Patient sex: F
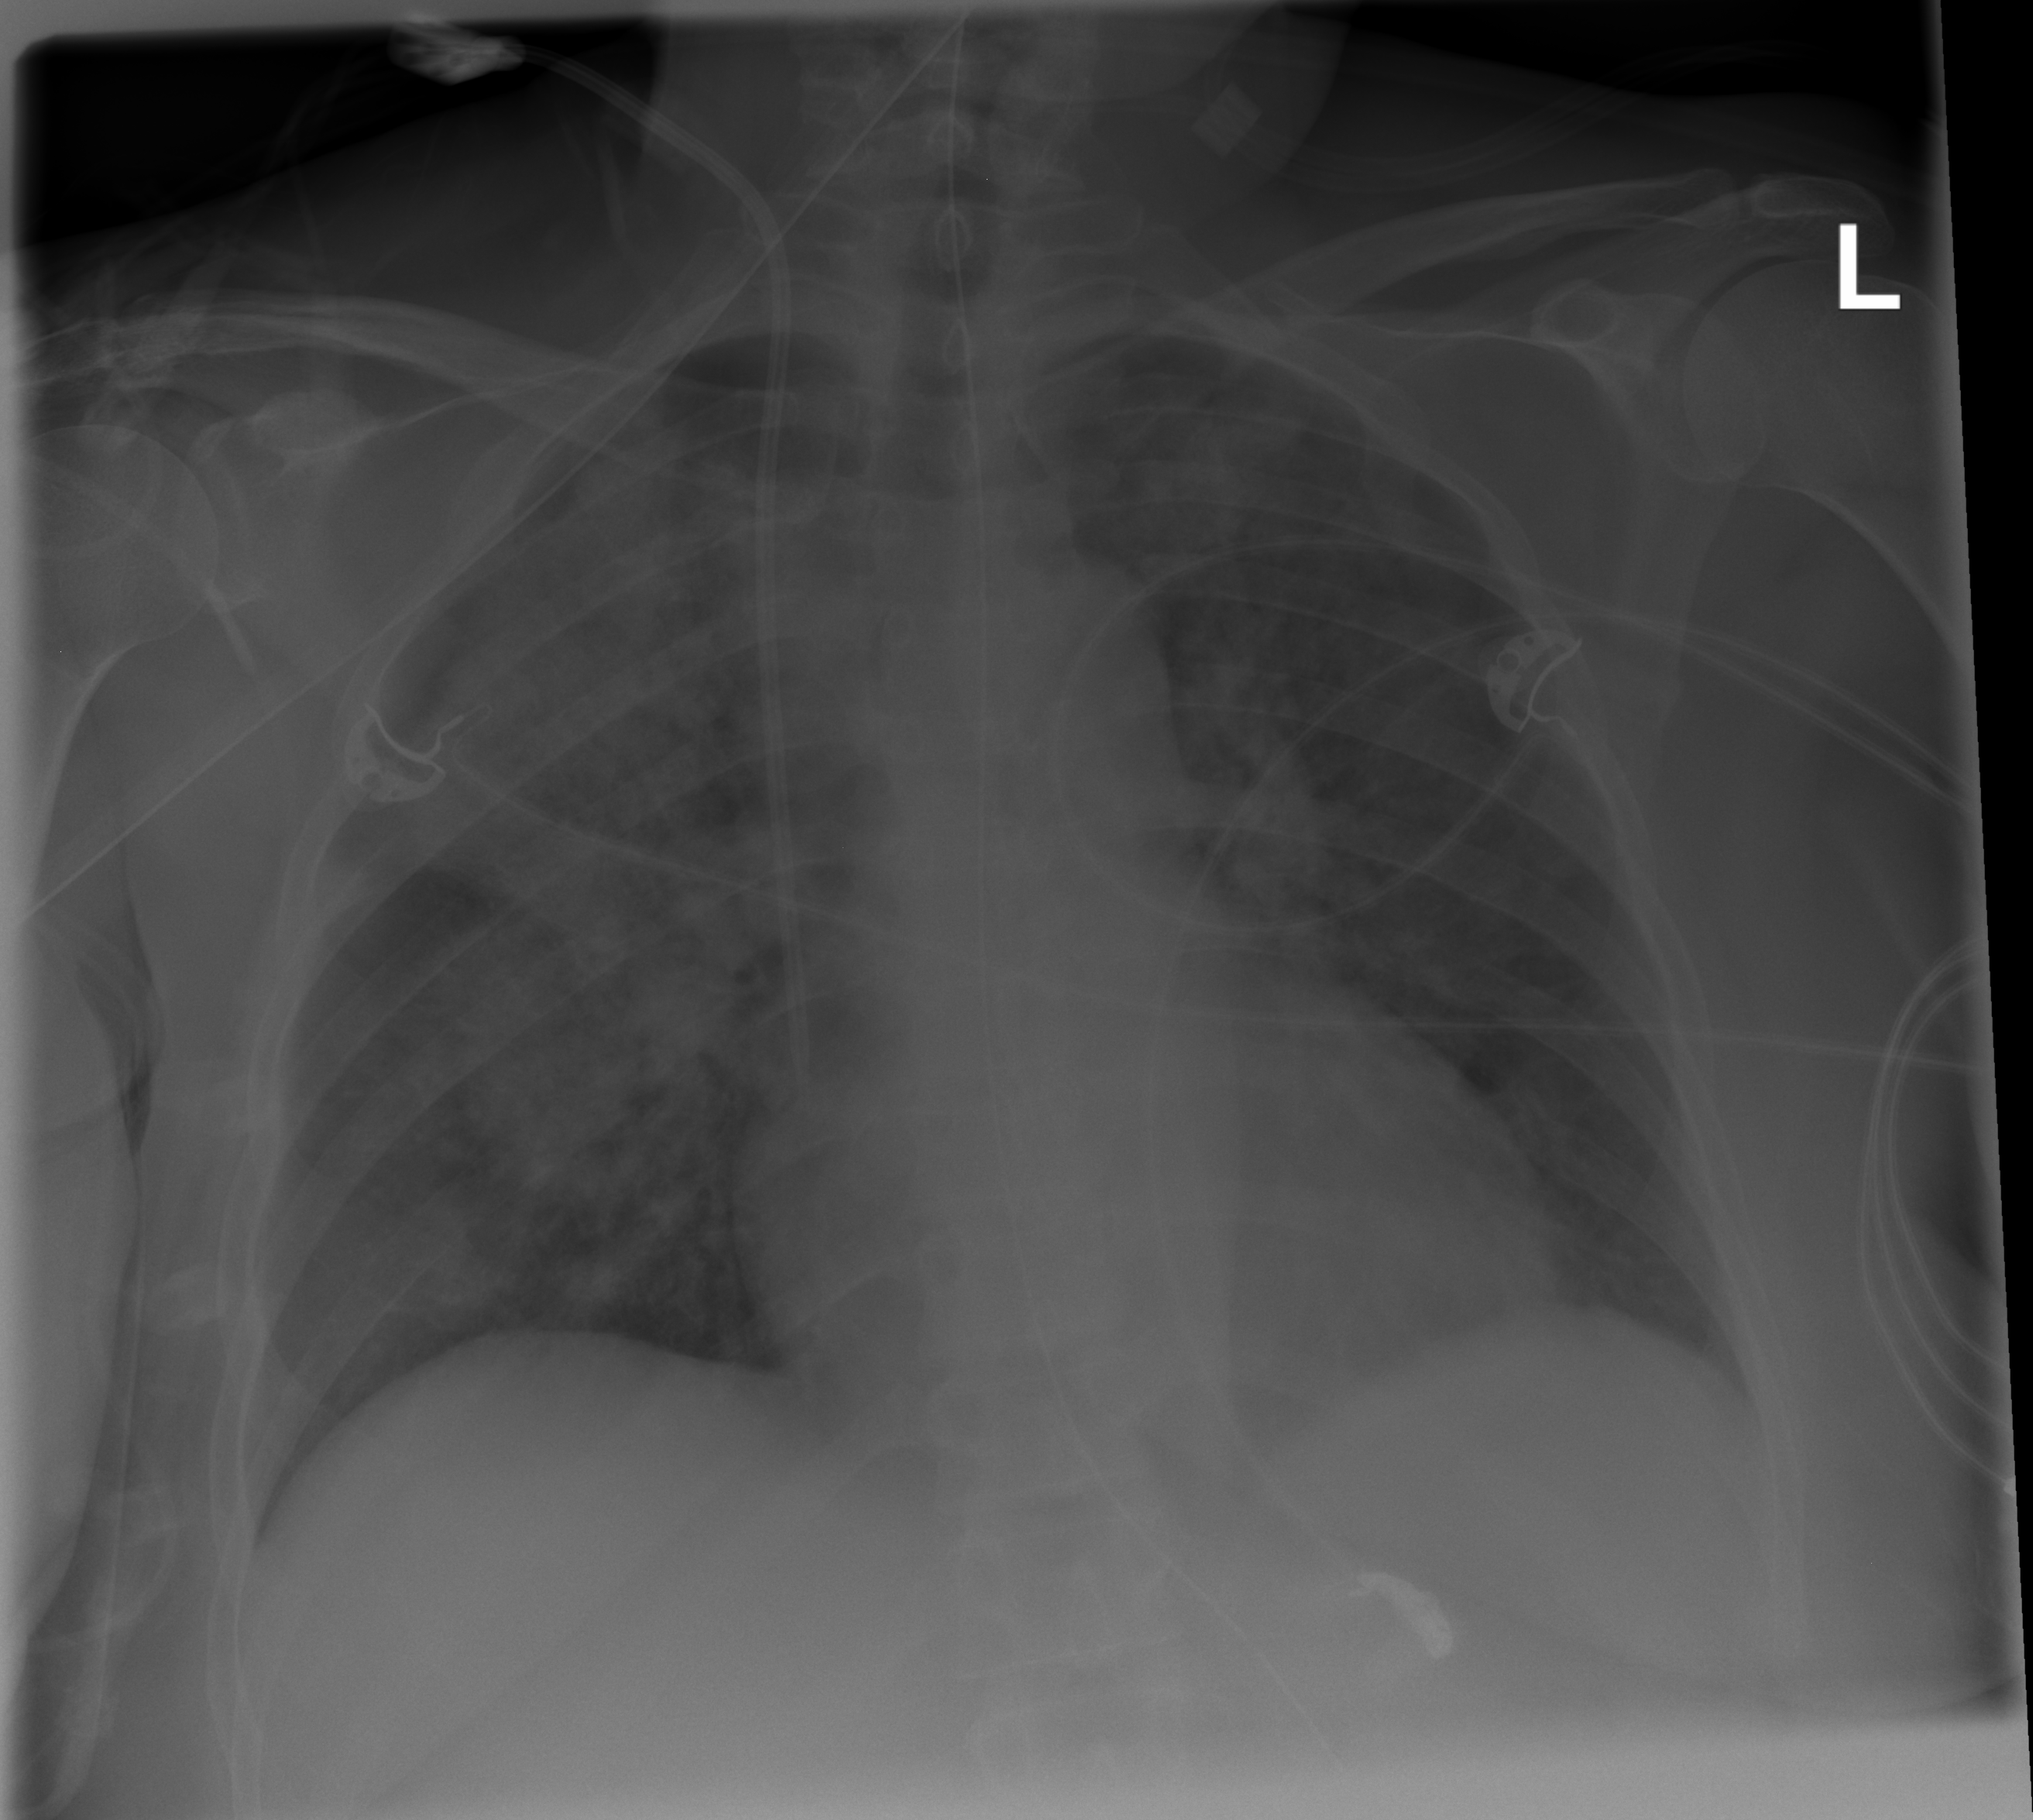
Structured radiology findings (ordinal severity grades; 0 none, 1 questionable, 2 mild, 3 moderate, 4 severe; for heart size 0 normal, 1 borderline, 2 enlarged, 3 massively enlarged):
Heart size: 0
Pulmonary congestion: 1
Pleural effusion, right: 2
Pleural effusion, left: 1
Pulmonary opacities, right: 3
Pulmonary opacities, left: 2
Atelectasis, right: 3
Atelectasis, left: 2